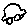
Label: car